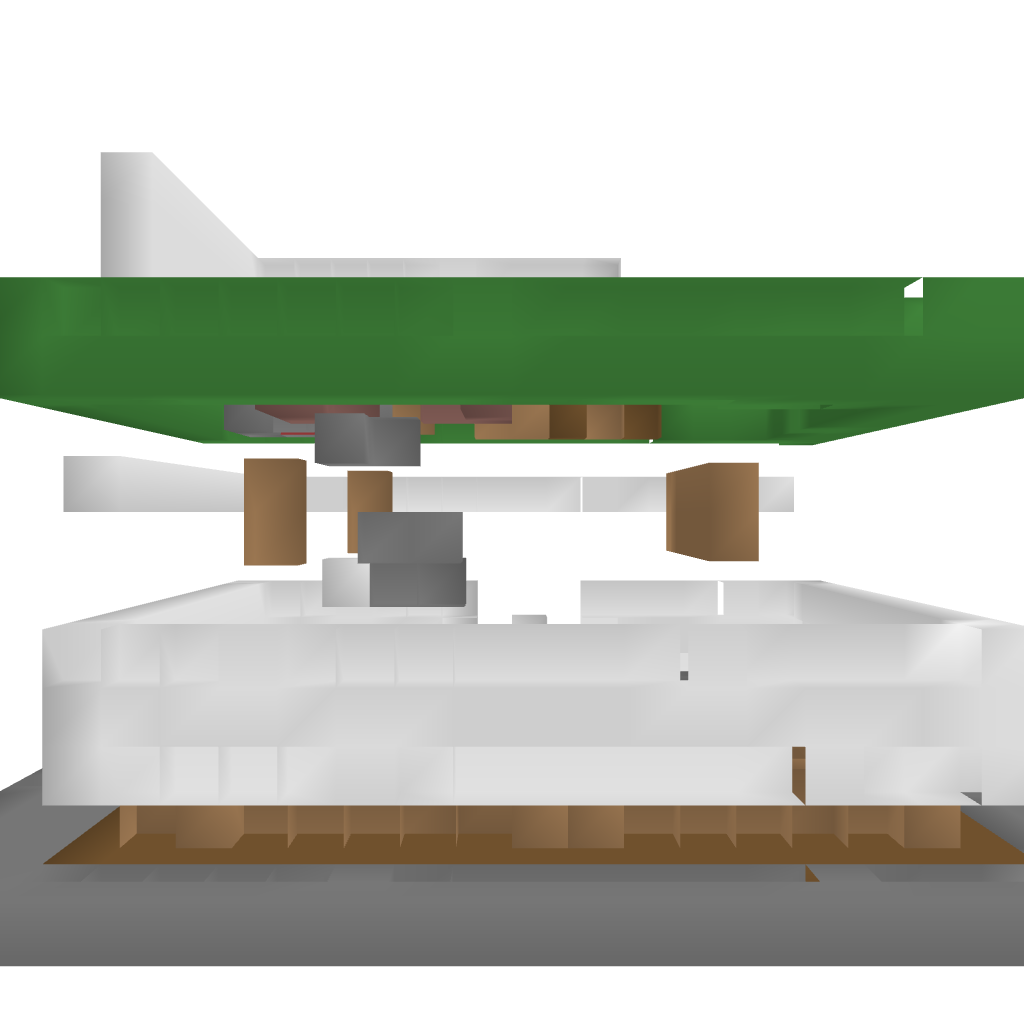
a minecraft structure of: Modern House 003 bad low quality